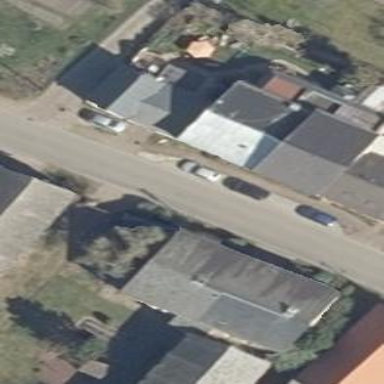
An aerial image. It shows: Gabled roof house.